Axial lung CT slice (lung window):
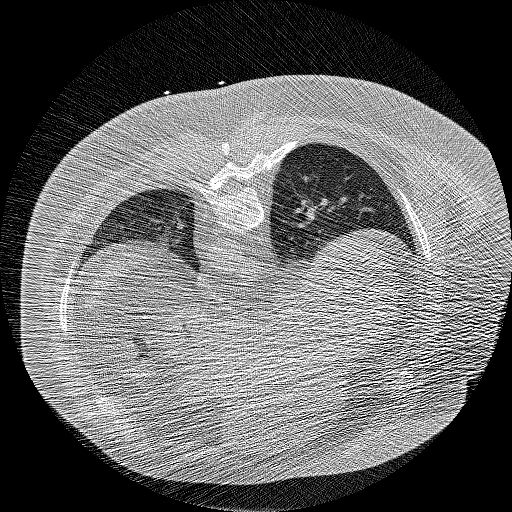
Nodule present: no